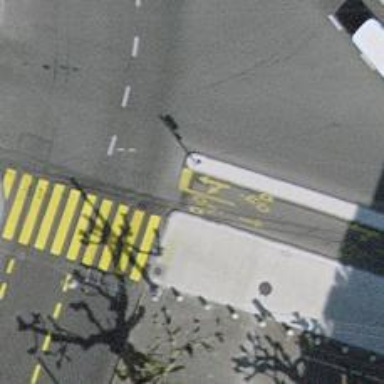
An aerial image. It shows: Road with traffic signals for signaling.